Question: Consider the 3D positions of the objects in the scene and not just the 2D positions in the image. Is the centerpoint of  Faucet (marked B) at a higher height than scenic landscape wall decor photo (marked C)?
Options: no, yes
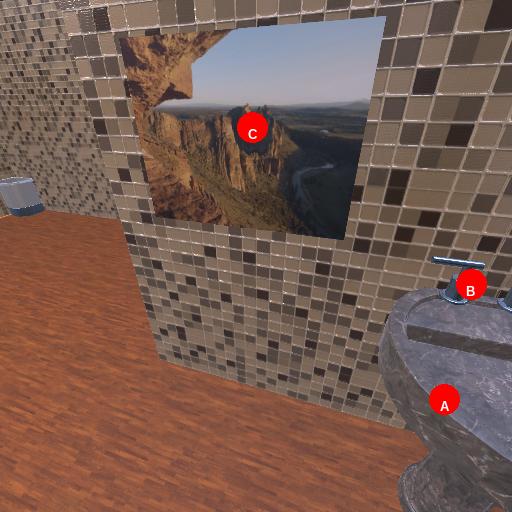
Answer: no